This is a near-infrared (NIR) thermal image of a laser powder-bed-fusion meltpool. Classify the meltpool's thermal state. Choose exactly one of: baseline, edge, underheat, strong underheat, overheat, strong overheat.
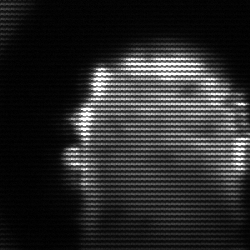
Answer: baseline